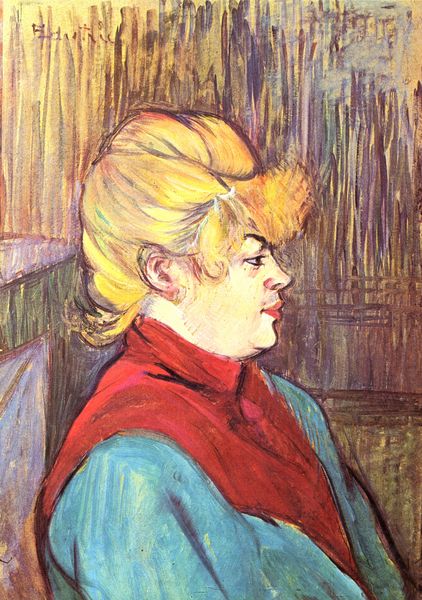
Titel: Bewohnerin eines Freudenhauses
Künstler: Henri de Toulouse-Lautrec
Standort: New York (New York)
Institution: (Privatsammlung)
Schlagwörter: blau, gemälde, haut, weiß, gelb, grün, impressionismus, sitzen, braun, brust, fenster, frankreich, frau, frisur, haar, hell, hintergrund, kleid, mund, nase, ohr, pastell, profil, raum, schwarz, stirn, toulouse lautrec, türkis, zimmer, blick, dame, rot, tuch, expressionismus, hochformat, malerei, blond, jung, wand, augen, bluse, gesicht, kleidung, kragen, ärmel, bild, bildnis, hals, portrait, porträt, signatur, öl, pastos, auge, gewand, haare, realismus, sitzend, augenbrauen, brustbild, kinn, lippen, locke, scheitel, schulter, schultern, pony, hellblau, dutt, schrank, sitz, farbe, lila, violett, linien, pause, ölgemälde, dick, brauen, seitenansicht, streifen, hochgesteckt, hochsteckfrisur, augenbraue, weste, striche, dirne, blondine, lithografie, seite, lautrec, ehefrau, malen, pupille, strähne, toulouse, henri, verschwommen, doppelkinn, frauenportrait, wams, pinselstriche, primärfarben, stupsnase, tolle, bord, v ausschnitt, komplementärkontrast, sitzung, hure, porfil, wischtechnik, hochgebunden, augenbraune, blondes haar, strehne, 1900, 1890, portraäit, glücklic, toulouse-latrec